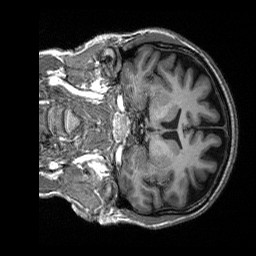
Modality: T1w
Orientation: coronal
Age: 52
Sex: female
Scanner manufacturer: siemens
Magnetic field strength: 3 T
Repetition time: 2.4 s
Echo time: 0.00226 s